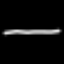
Label: line